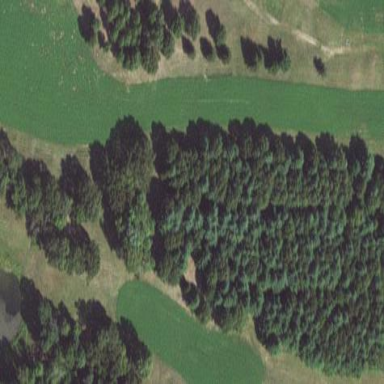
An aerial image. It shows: Grassy area designated as golf fairway.